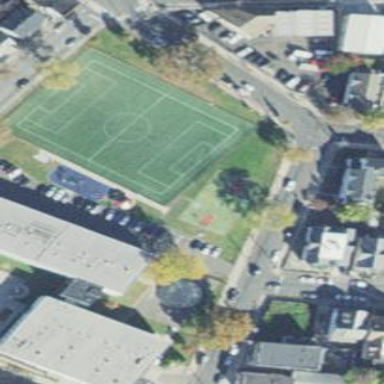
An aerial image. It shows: Soccer pitch for leisure land activities.